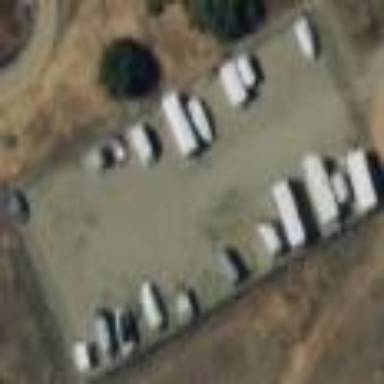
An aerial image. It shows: Storage rental shop.